This grayscale image was formed by reshaping a rotor test-rig vibration snapshot into a 2-D grid. What is the most likely rotor condition (normal, misalignment, unbalance, looseness)?
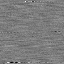
Answer: normal